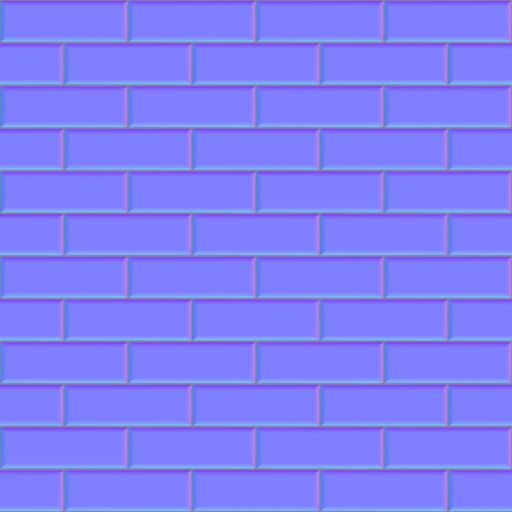
bathroom clean dark green reflective shiny smooth subway tiled tiles